Field crop: maize
Growth stage: 2
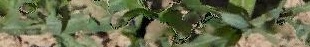
Species: maize